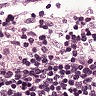
Metastatic tissue present: no